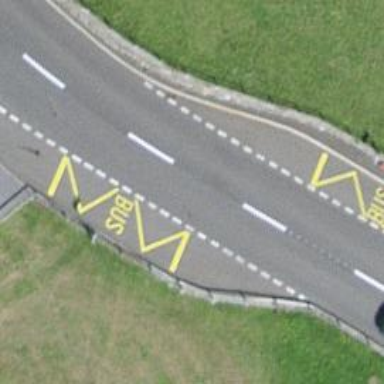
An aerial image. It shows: Public transport stop position.